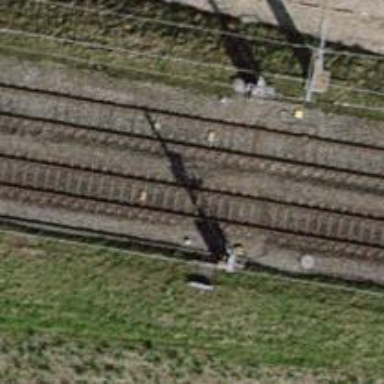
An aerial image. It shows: Railway with electrified contact lines.